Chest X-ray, PA view. Patient: 56 years old, sex F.
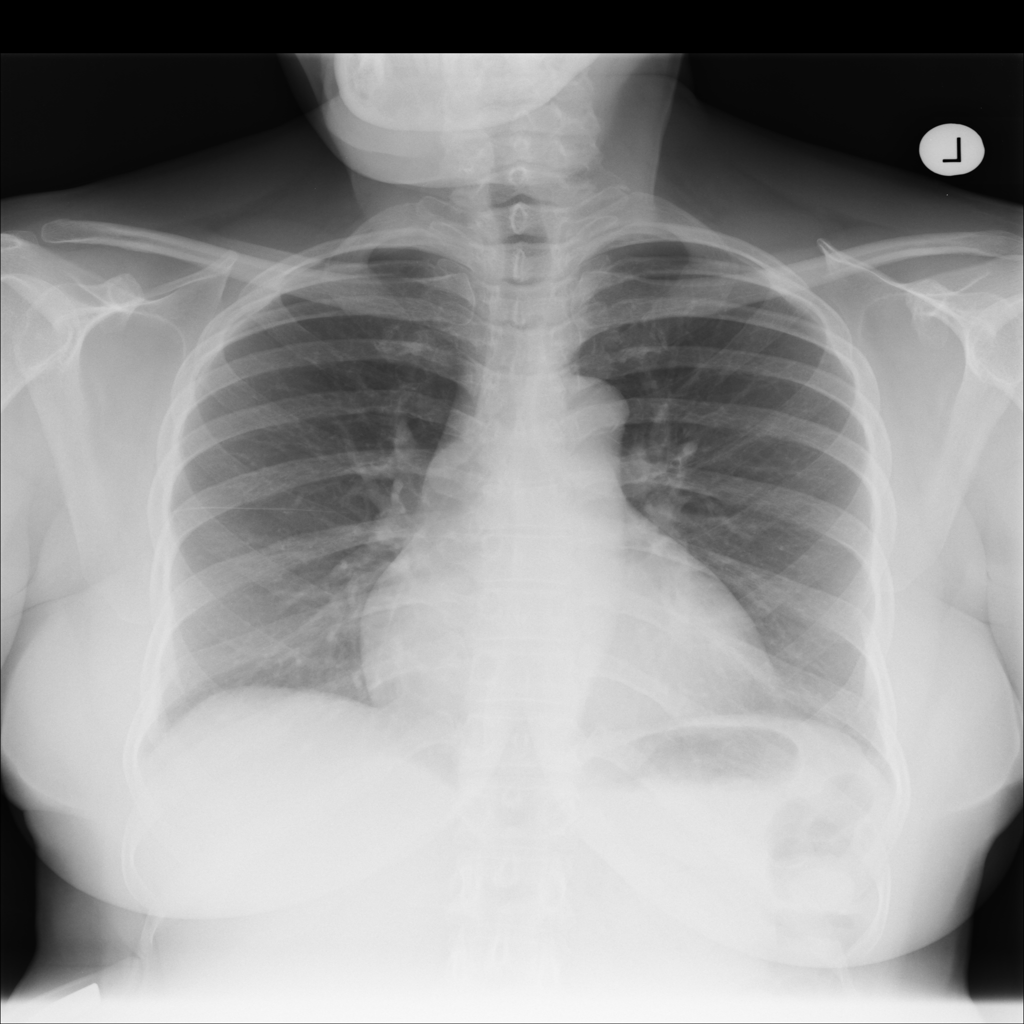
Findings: No Finding